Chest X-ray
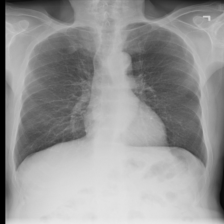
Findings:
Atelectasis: negative
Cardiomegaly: negative
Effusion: negative
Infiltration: negative
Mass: negative
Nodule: negative
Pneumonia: negative
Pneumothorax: negative
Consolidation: negative
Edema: negative
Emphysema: negative
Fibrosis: negative
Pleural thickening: negative
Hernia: negative